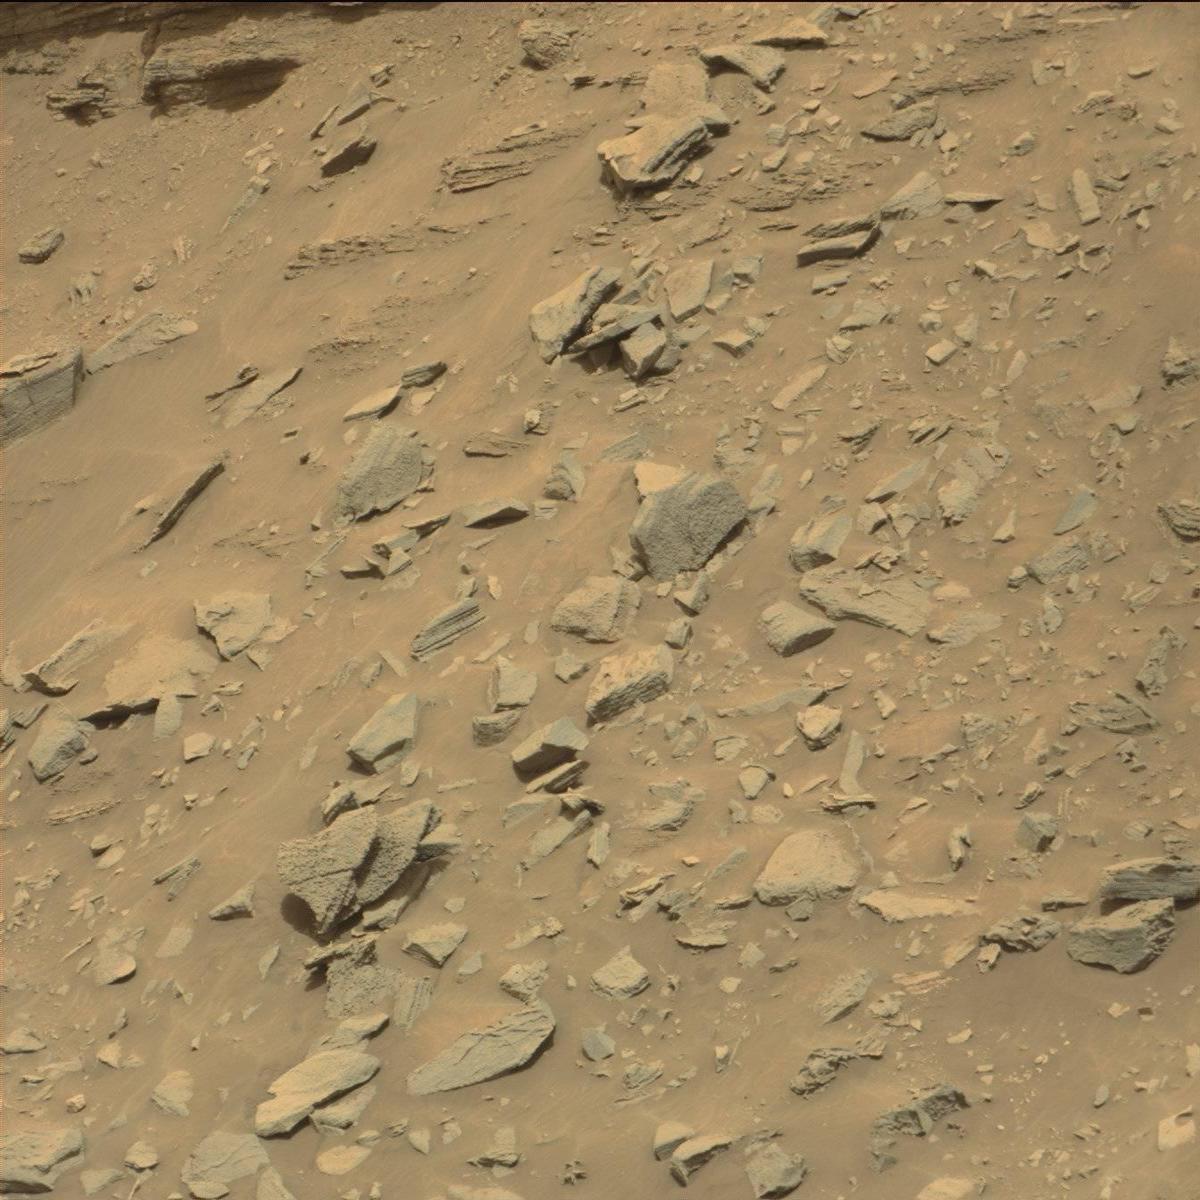
Terrain classes present: Bedrock, Sand / Soil